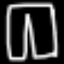
Label: pants